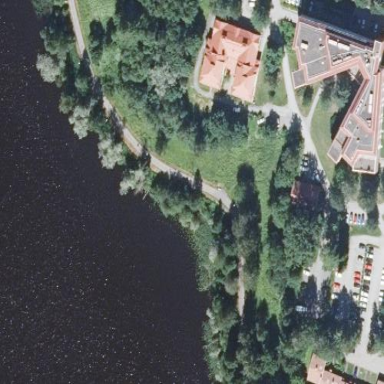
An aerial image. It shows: Lovely park for leisure and relaxation.